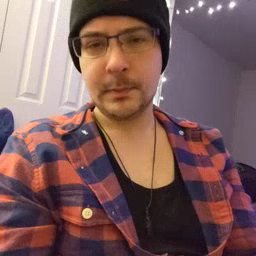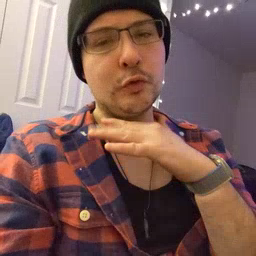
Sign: dirty